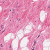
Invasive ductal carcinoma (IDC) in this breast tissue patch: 0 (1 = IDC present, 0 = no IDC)